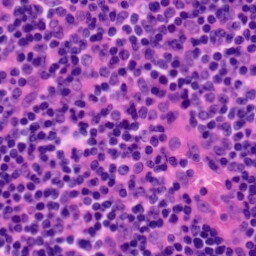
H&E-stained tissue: Tonsil